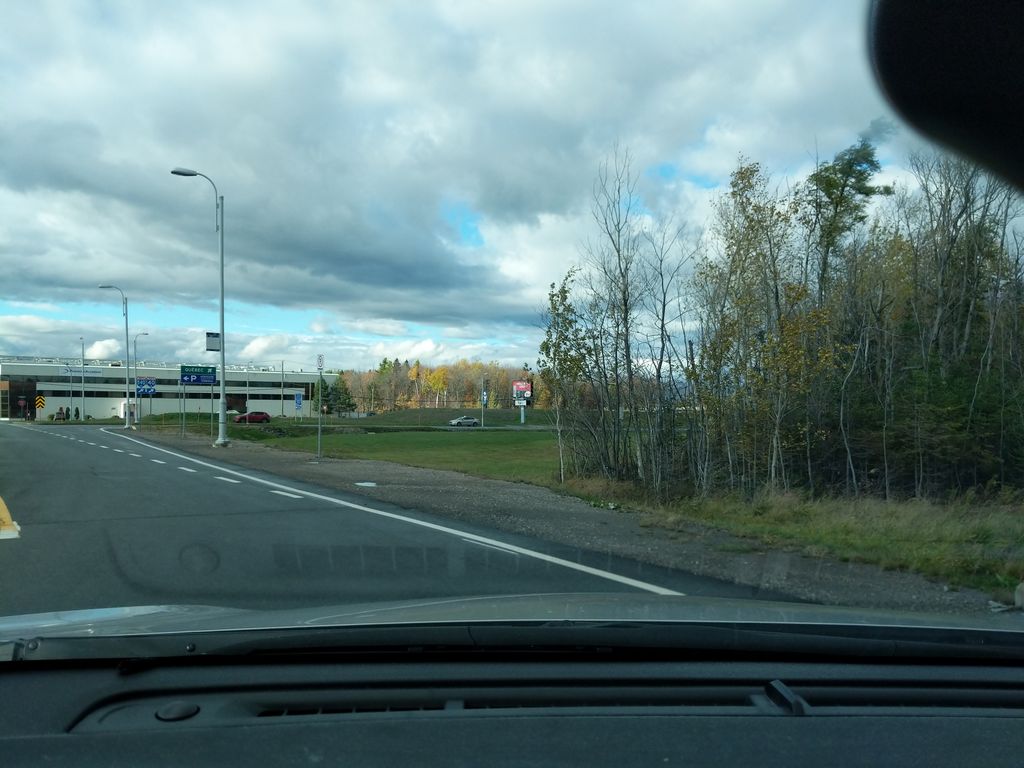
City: quebec_city